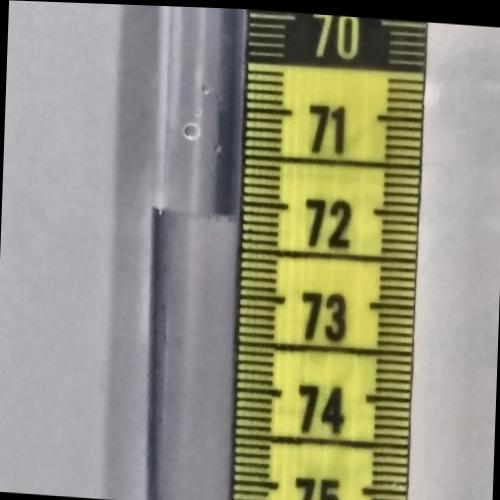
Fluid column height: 72.1 cm